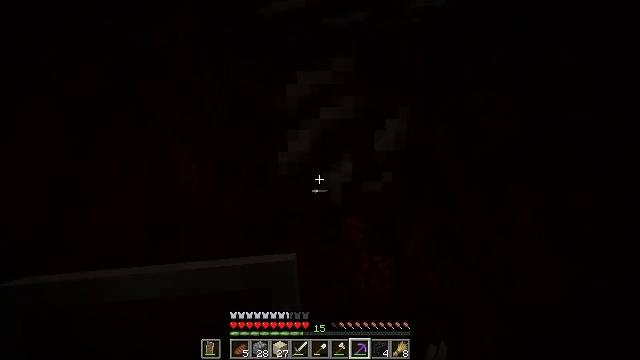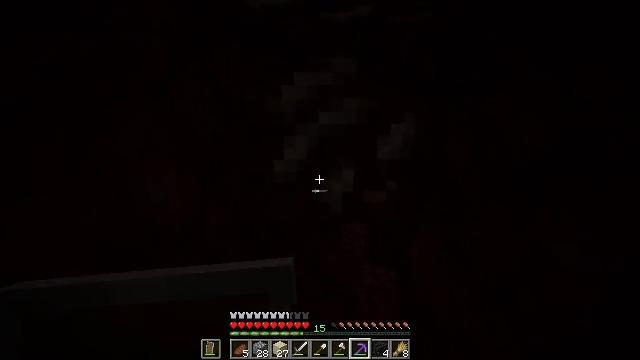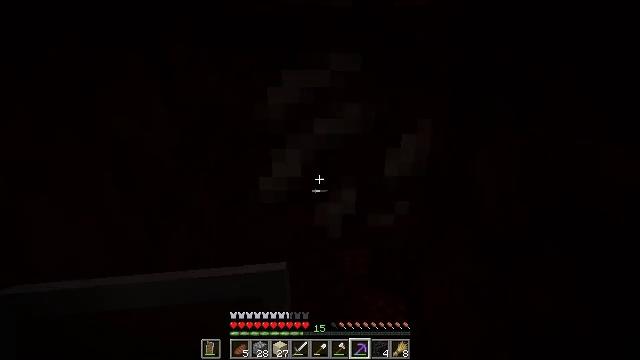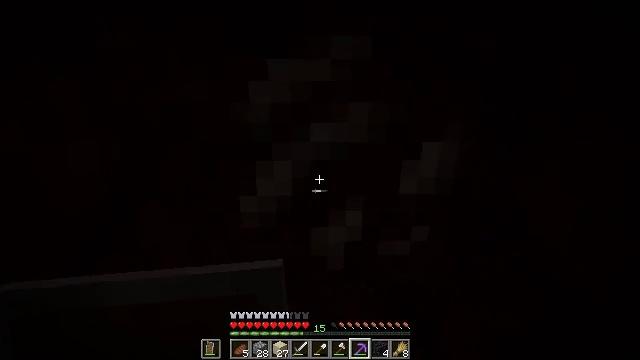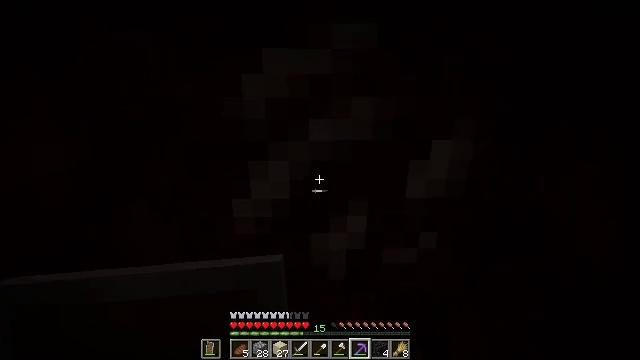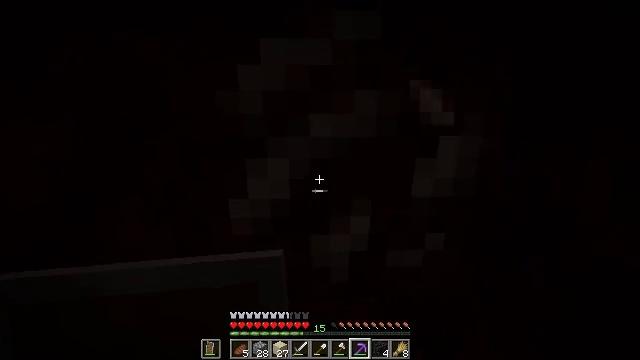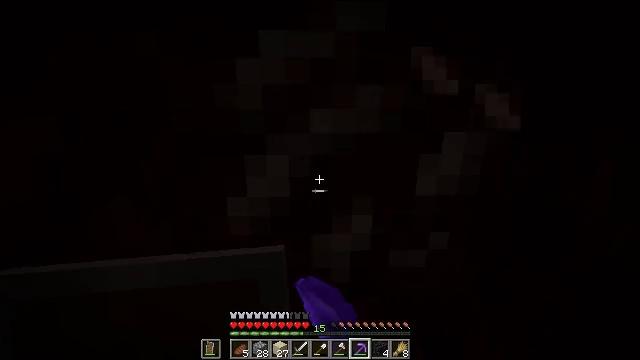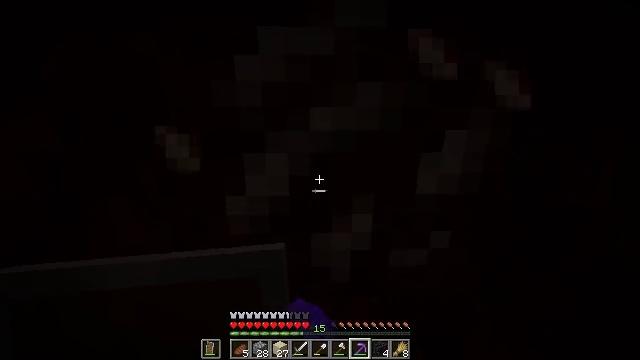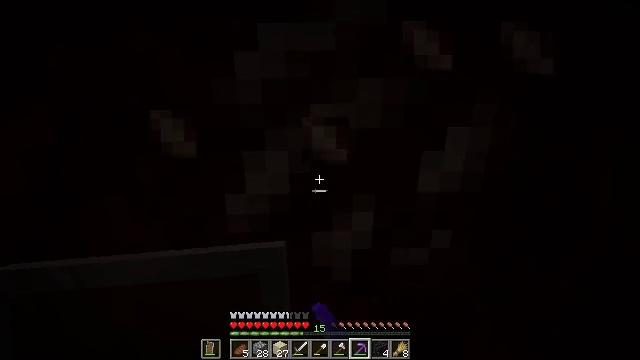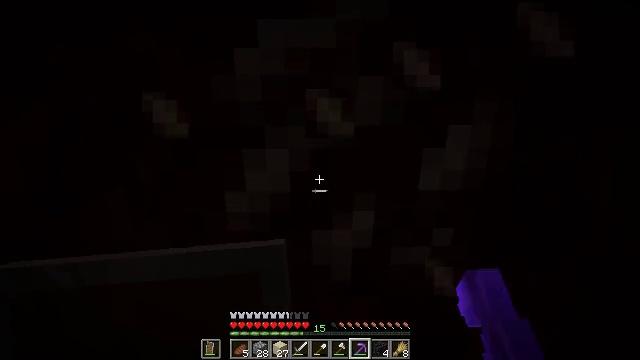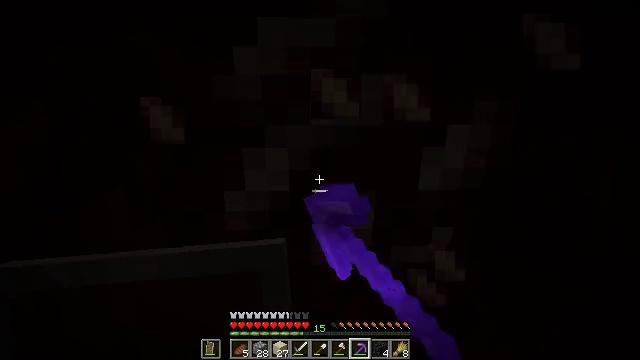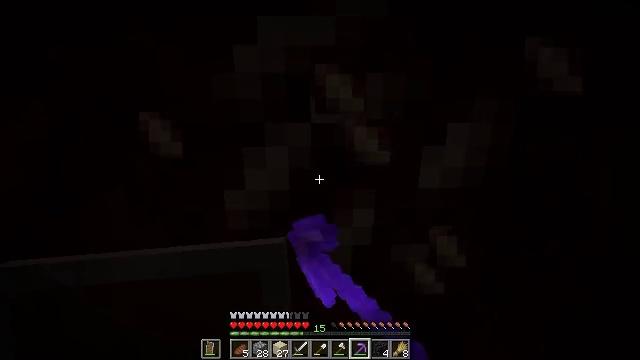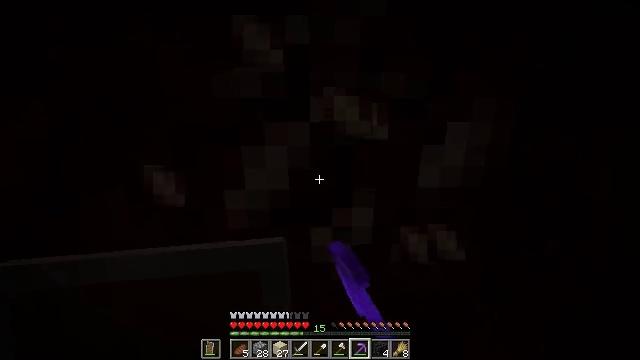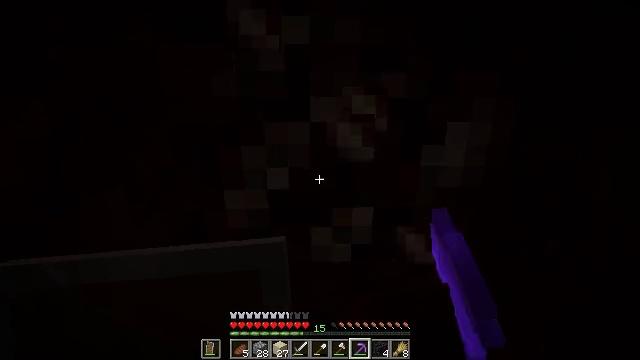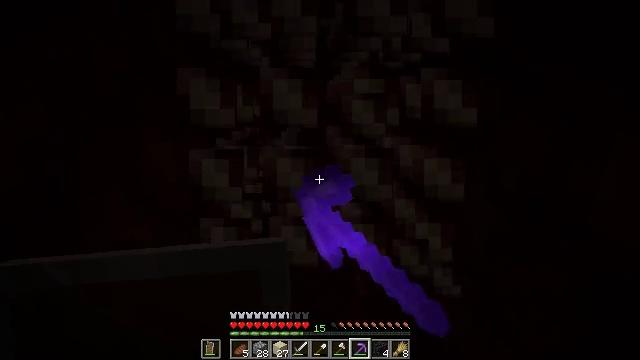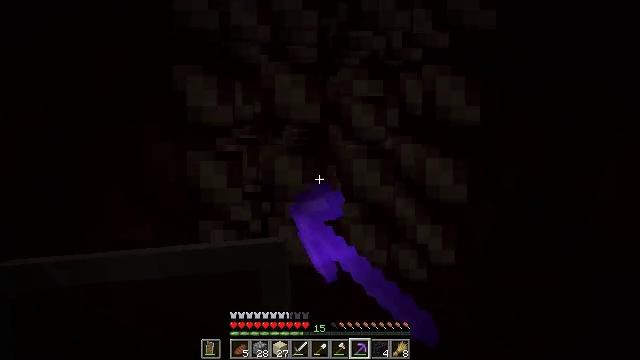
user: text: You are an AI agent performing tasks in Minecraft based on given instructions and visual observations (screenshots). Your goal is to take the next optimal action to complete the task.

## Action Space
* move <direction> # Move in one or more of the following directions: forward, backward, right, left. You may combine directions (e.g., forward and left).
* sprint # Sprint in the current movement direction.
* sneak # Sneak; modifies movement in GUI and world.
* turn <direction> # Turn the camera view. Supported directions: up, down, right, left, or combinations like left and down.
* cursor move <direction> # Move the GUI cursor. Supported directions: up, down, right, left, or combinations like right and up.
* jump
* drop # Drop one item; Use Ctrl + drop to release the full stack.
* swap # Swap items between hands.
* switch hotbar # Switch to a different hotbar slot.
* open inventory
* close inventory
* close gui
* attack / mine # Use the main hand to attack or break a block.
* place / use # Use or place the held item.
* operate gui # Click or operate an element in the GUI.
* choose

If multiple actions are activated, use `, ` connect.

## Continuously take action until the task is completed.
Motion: motion action
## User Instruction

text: Extract nether quartz by breaking the ore.
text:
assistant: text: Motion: move forward, attack / mine
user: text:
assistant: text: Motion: move forward, attack / mine
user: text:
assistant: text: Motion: attack / mine
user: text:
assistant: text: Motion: attack / mine
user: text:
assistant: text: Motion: attack / mine
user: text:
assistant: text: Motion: attack / mine
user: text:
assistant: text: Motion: attack / mine
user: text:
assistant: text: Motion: attack / mine
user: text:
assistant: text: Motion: attack / mine
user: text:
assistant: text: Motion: attack / mine
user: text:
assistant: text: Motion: attack / mine
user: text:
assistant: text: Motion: attack / mine
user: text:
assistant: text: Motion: attack / mine
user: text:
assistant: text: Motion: attack / mine
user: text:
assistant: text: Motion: attack / mine
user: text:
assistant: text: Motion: attack / mine
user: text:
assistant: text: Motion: attack / mine
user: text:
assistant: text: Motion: attack / mine
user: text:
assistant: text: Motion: attack / mine